Question: We are upgrading from CF 8 Ent to 9 Ent - the following example runs fine on CF 8, but once in CF 9 it fails with "Error retreiving markup for selected element.. not found", the page returns a 404. Here's the interesting part - as soon as I remove the "source=" argument in cflayoutarea, the error goes away. It only happens when I specify a source. Does anyone have any suggestion on what might be going on? The basic stuff already set:
- -

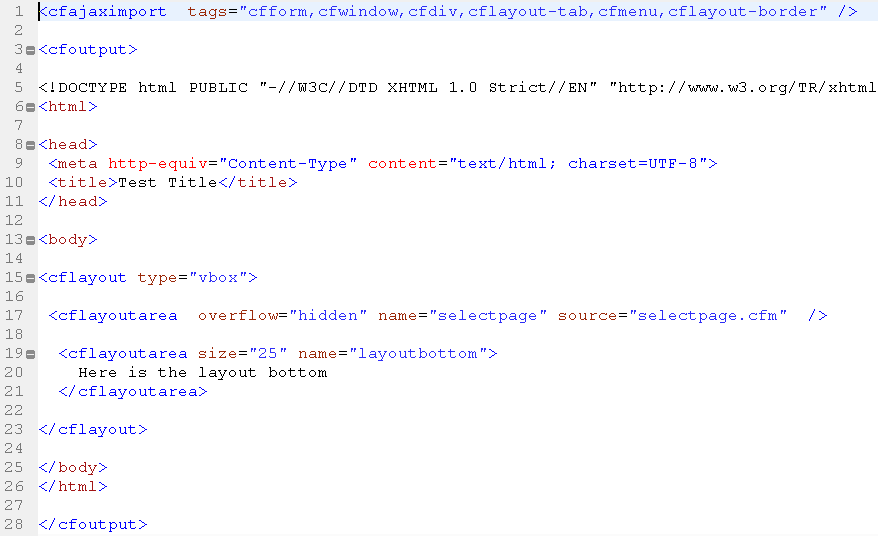
Answer: I found the error, which was due to server-side config and IIS 7 security settings. In the move from IIS 6 to IIS 7 on a new server, the server admin did not correctly copy the SQL Injection exception terms from the previous config. So, II 7 then denied certain keywords in the query string which had the only 'symptom' of a 404.